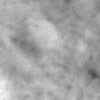
Label: no_change